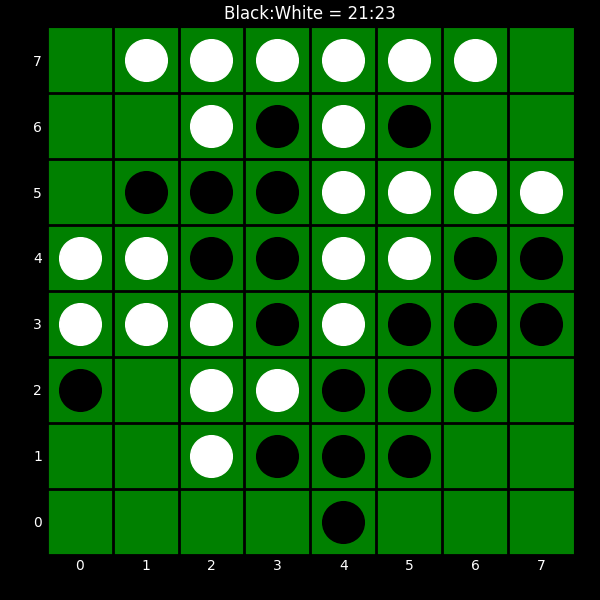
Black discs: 21
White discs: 23